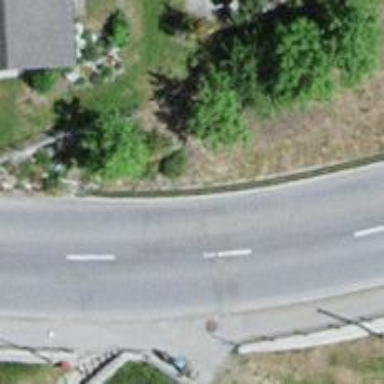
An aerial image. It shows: Bus stop along the road.